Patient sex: F
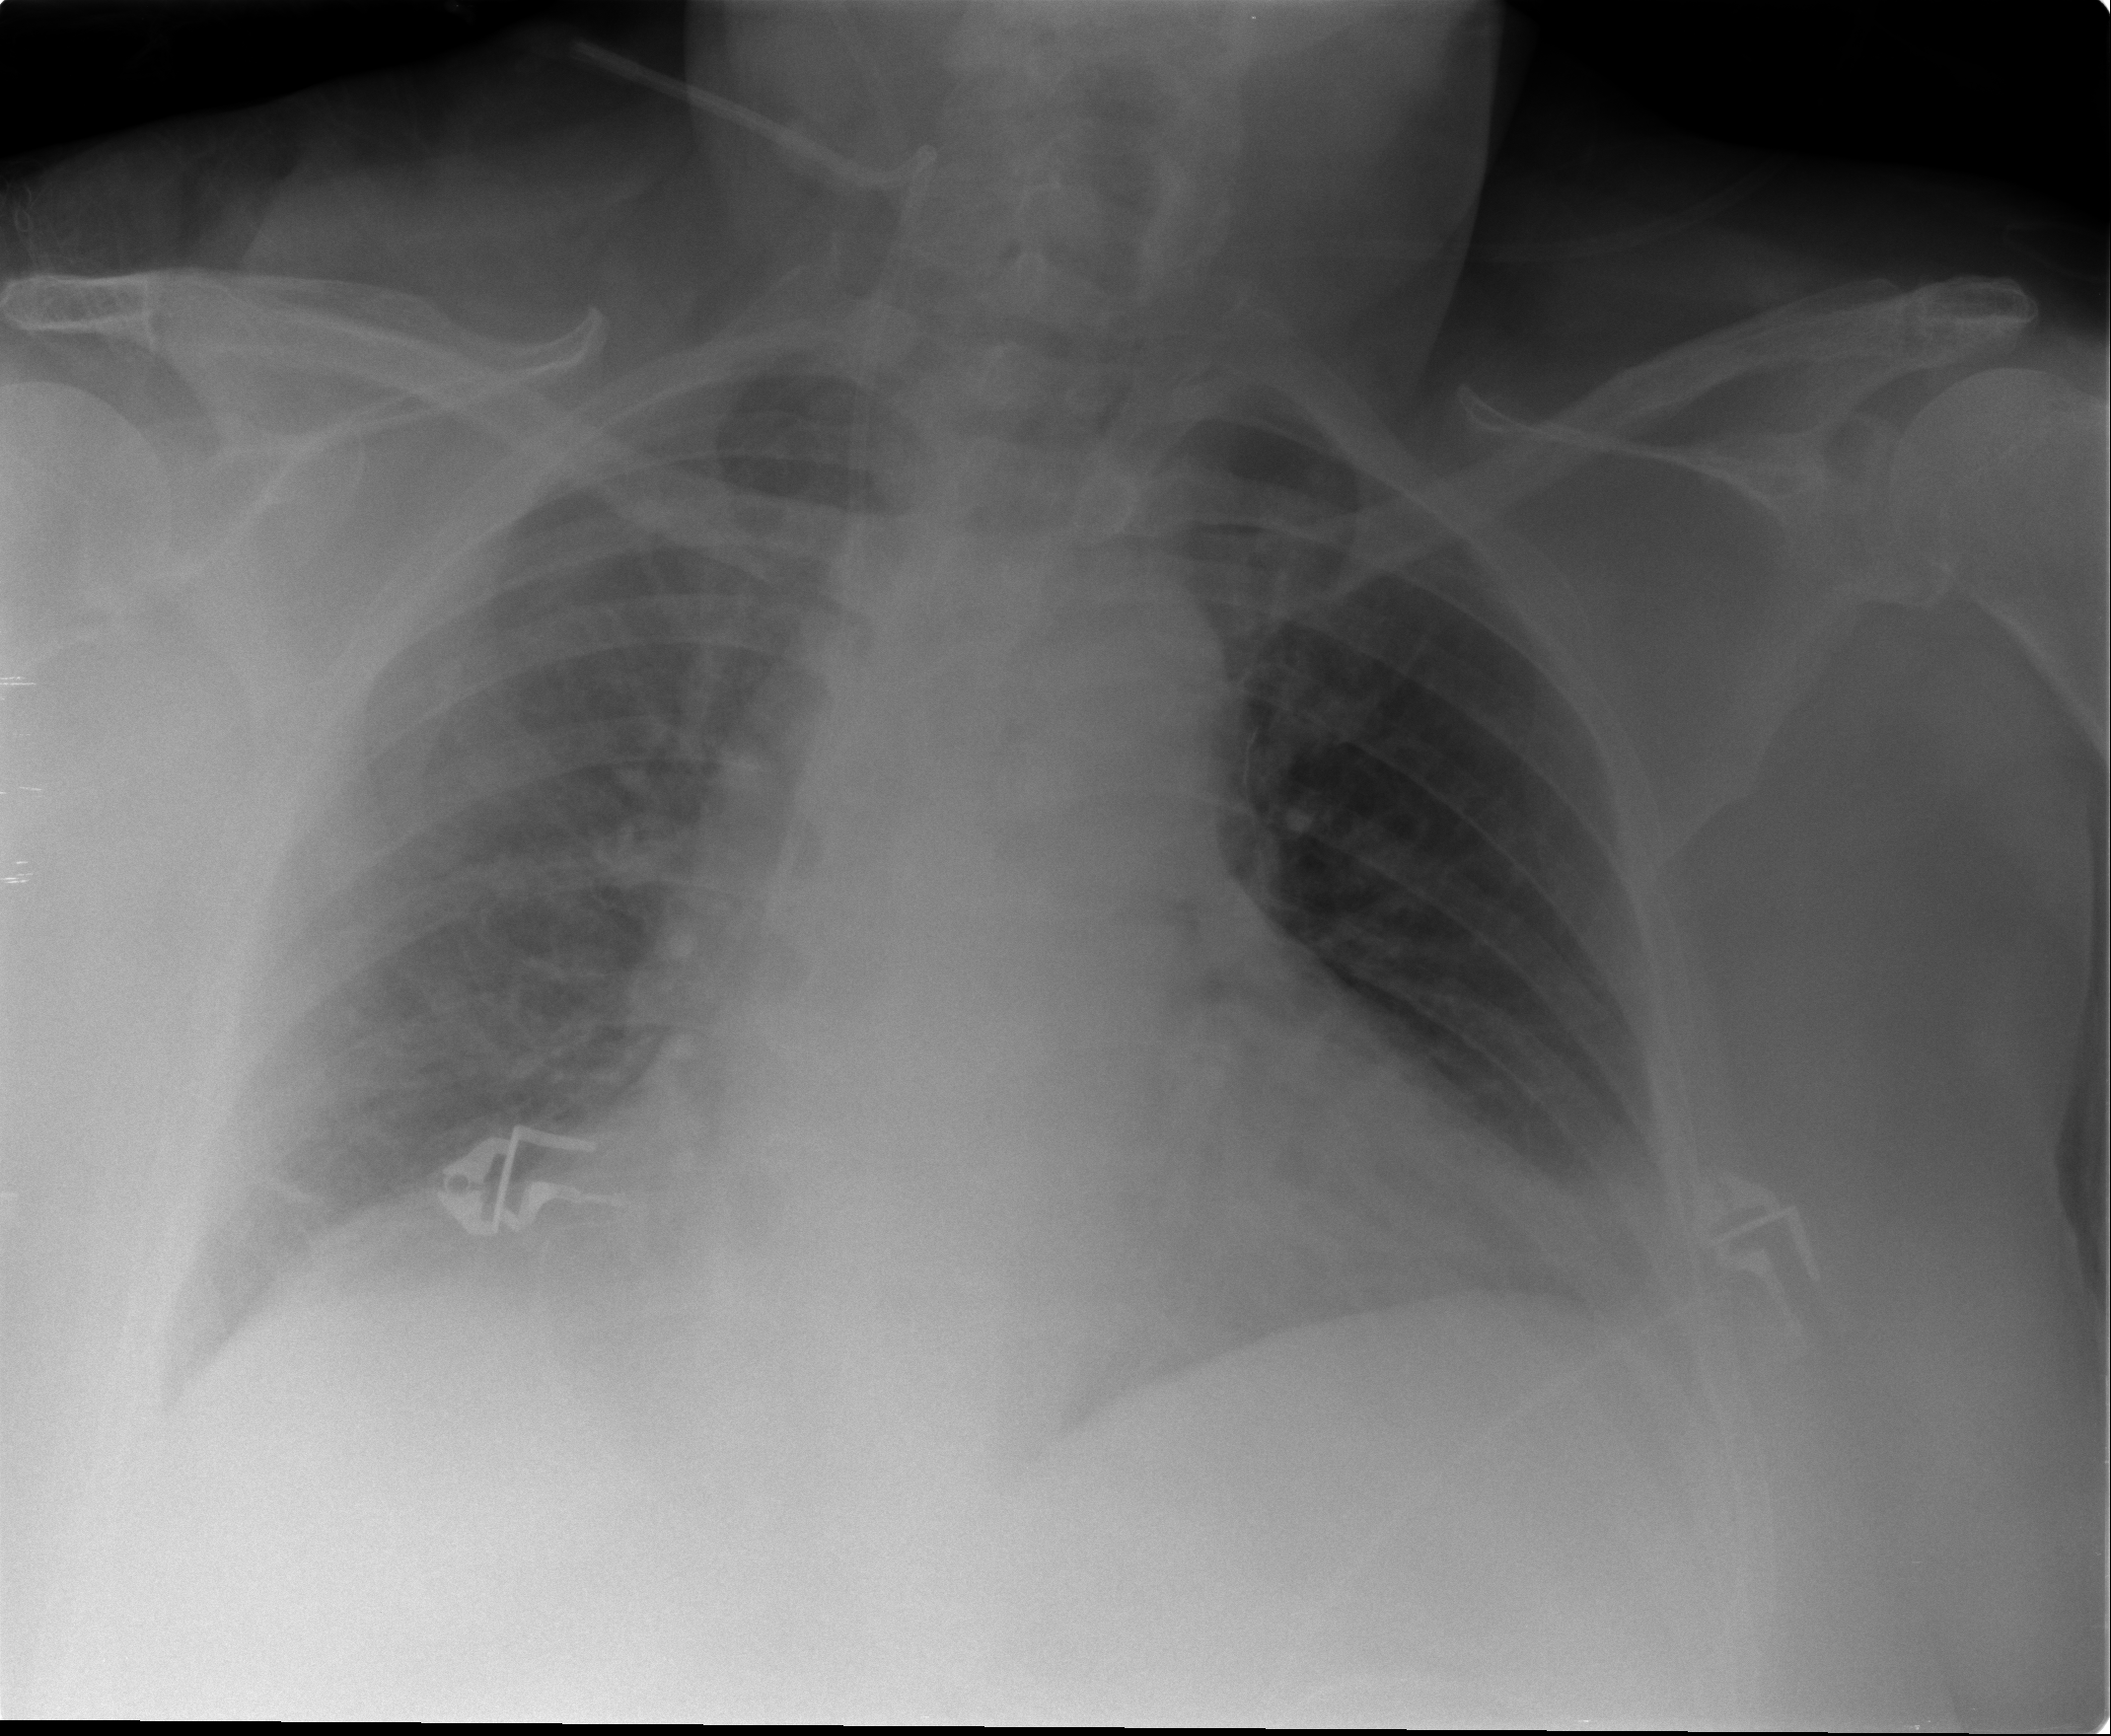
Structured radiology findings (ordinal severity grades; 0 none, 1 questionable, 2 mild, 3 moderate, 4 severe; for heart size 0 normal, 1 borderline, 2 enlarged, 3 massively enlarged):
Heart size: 2
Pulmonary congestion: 2
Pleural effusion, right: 2
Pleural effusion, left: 1
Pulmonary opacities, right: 0
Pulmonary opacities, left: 0
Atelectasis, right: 2
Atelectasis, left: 2